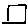
Label: square